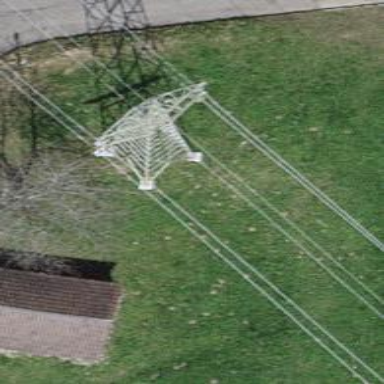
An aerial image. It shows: Lattice structure tower.